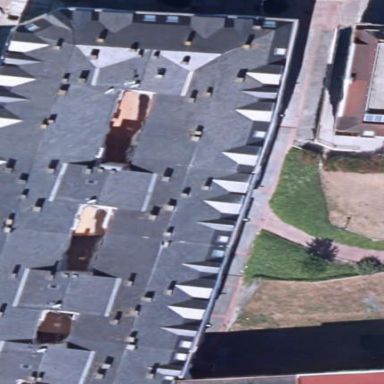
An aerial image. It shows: View of apartment building.